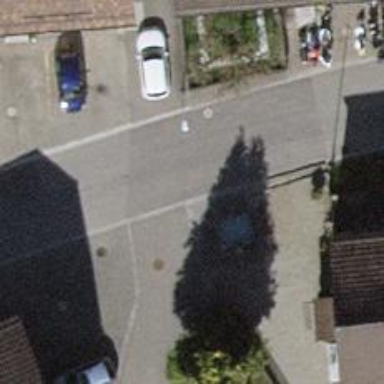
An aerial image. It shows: Smooth asphalt road in residential area.